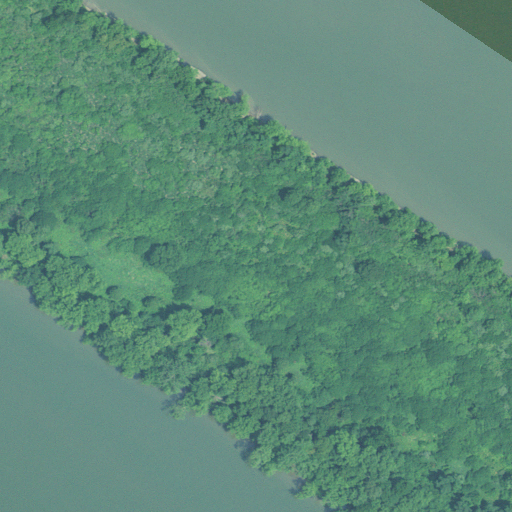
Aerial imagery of island in West Virginia named Buckley Island containing open water, pasture, mixed forest, deciduous forest, herbaceous wetlands, and grassland